Question: I'm trying to make a simple app that takes name, grade, language (just for practice).
'''
import kivy
from kivy.app import App
from kivy.uix.label import Label
from kivy.uix.gridlayout import GridLayout
from kivy.uix.textinput import TextInput
from kivy.uix.button import Button
class Mylays(GridLayout):
def __init__(self,**kwargs):
super(Mylays,self).__init__(**kwargs)
self.top_grid = GridLayout() # Widget above main widget to hold all text and input boxes.
self.cols = 2 # no.of columns
self.top_grid.add_widget(Label(text="Name : ",font_size=20)) # add a widget with "Name:" in it.
self.name = TextInput(multiline=False) # make a input box with multiline False
self.top_grid.add_widget(self.name) # place the input box to widget
self.top_grid.add_widget(Label(text="class :"))
self.hisclass = TextInput(multiline=False)
self.top_grid.add_widget(self.hisclass)
self.top_grid.add_widget(Label(text="Lang:"))
self.lang = TextInput(multiline=False)
self.top_grid.add_widget(self.lang)
self.add_widget(self.top_grid)
self.click = Button(text="Boom!",font_size=25)
self.click.bind(on_press=self.buttonfunction)
self.add_widget(self.click)
def buttonfunction(self, instance):
name = self.name.text
CLASs = self.hisclass.text
langu = self.lang.text
x = "Hi {0},Ik you are from {1}. I also likes {2} Language .".format(name,CLASs,langu)
self.add_widget(Label(text=x))
self.name.text = ""
self.hisclass.text = ""
self.lang.text = ""
class firstapp(App):
def build(self):
return Mylays()
if __name__ == "__main__":
firstapp().run()
'''
Although it runs I get the layout all wrong and just the button on the screen with following error:
> [WARNING] <kivy.uix.gridlayout.GridLayout object at 0x04254108> have no cols or rows set, layout is not triggered.

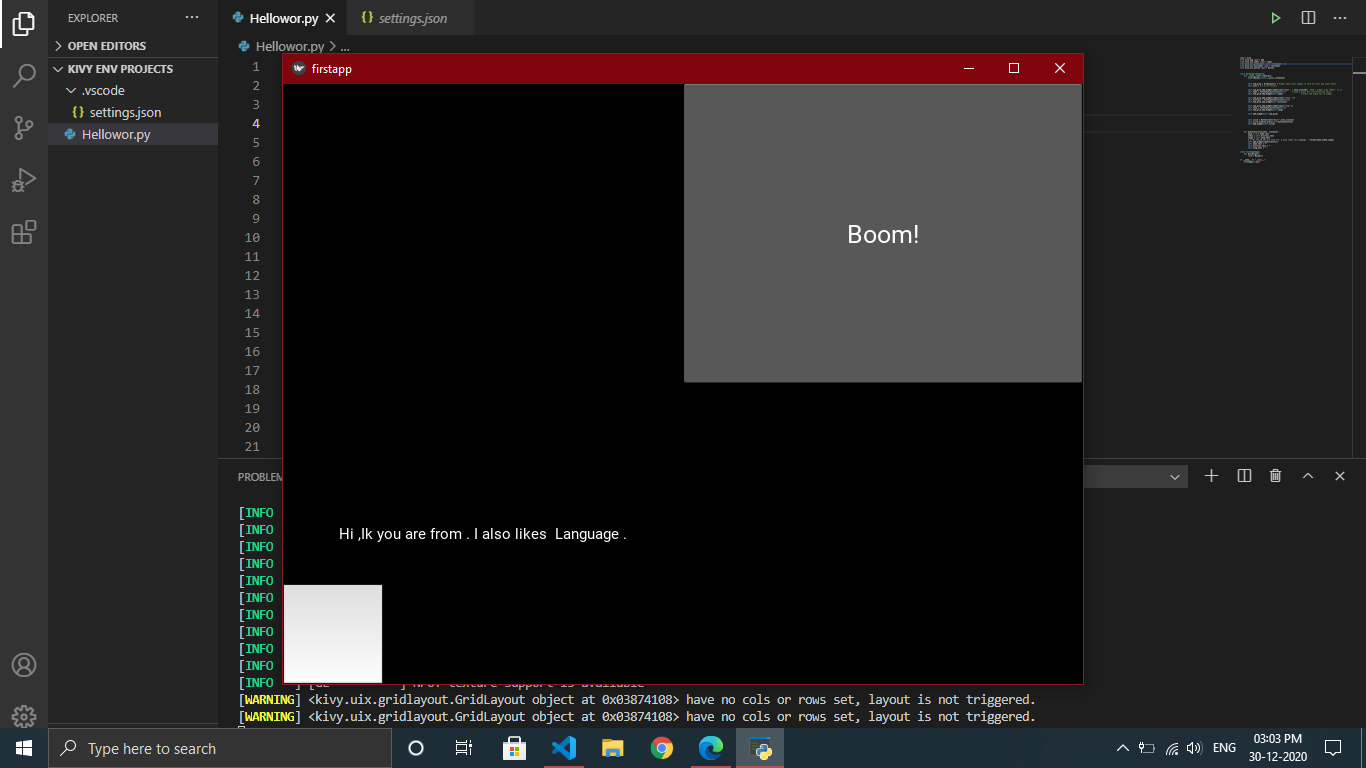
Answer: You are getting that error because you are not setting 'cols' or 'rows' for a 'GridLayout'. In this case, the 'GridLayout' in question is the one created by:
'''
self.top_grid = GridLayout()
'''
The fix is to set 'cols' or 'rows' for that 'GridLayout'. Try adding a line like:
'''
self.top_grid.cols = 2
'''
just after creating 'self.top_grid'.